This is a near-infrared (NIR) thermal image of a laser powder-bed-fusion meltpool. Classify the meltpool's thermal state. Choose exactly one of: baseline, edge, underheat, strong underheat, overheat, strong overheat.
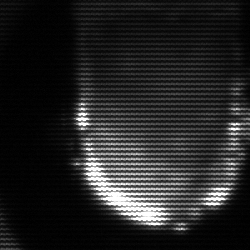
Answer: baseline